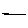
Label: triangle